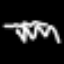
Label: squiggle